Field crop: tomato
Growth stage: 1
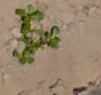
Species: portulaca